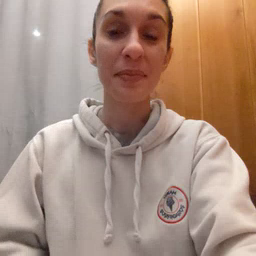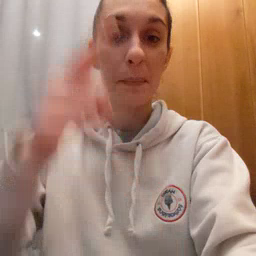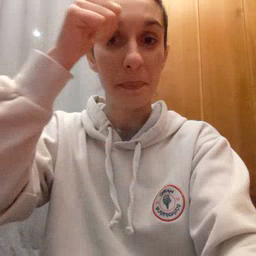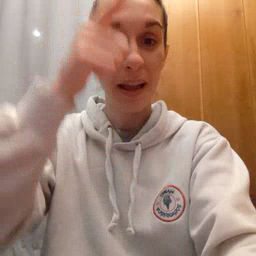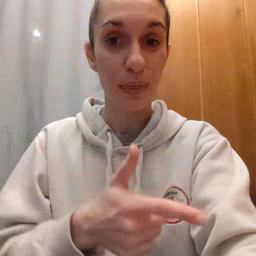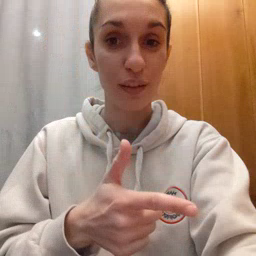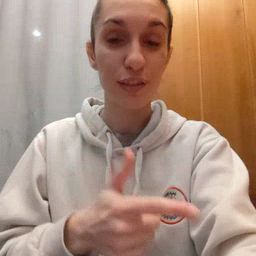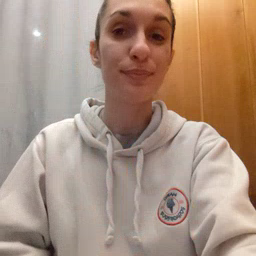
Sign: brother